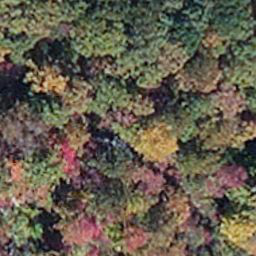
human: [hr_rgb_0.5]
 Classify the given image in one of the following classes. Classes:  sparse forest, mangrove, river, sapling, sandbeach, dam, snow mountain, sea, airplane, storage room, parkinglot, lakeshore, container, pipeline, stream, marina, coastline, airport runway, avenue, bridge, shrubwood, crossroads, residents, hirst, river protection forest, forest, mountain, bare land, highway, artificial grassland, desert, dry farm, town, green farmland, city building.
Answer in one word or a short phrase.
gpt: mangrove